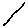
Label: line